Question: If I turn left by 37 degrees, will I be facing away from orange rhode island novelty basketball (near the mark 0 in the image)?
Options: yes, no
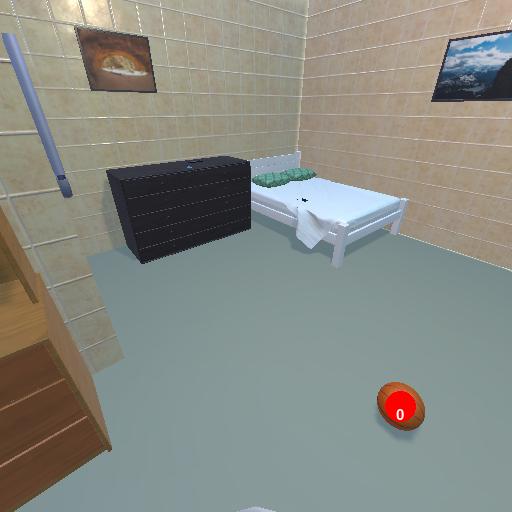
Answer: yes